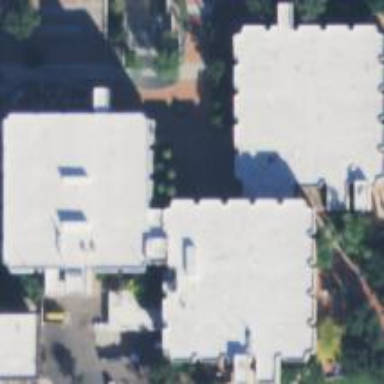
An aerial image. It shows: University building.